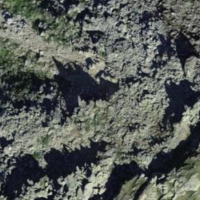
EUNIS habitat code: 31
Species observed at this site:
Pyrrhocorax graculus
Vaccinium vitis-idaea
Colias croceus